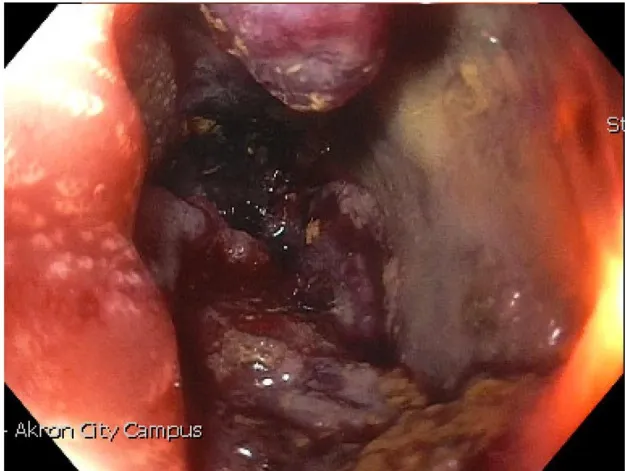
Mucosal ischemia at level of stenosis from external compression.
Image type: endoscopy (gi_endoscopy)